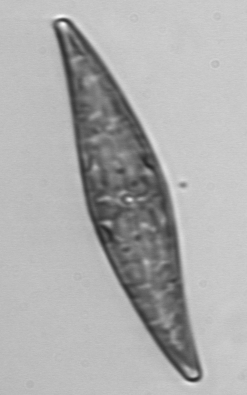
Label: Pleurosigma